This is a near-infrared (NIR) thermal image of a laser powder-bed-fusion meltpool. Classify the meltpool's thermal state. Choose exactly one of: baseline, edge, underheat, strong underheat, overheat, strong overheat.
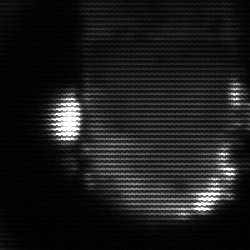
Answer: baseline